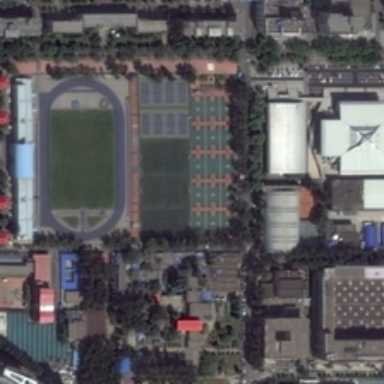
Many buildings and green trees are around a playground in a school .